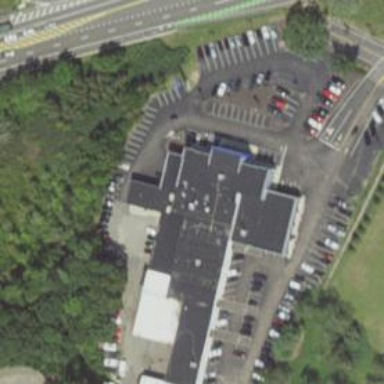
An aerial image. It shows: Parking space.